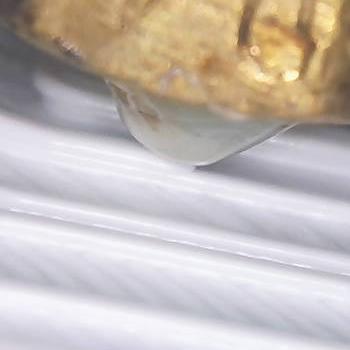
Flow rate: 178%